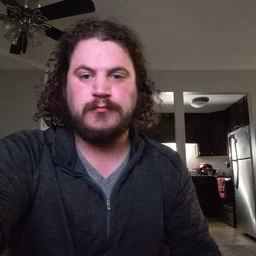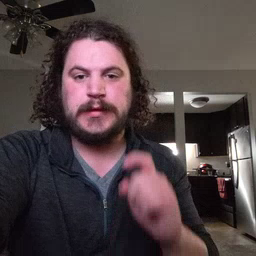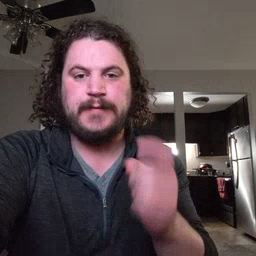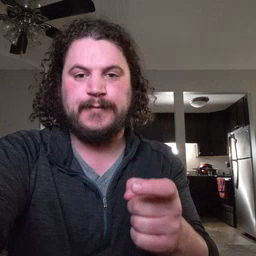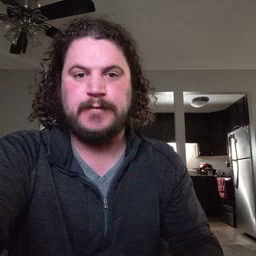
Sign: give